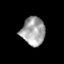
Tissue: skin
Cell type: Epithelial cells
Senescence score: 0.2618
Nuclear area (px): 657
Mean DAPI intensity: 164.225